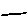
Label: line